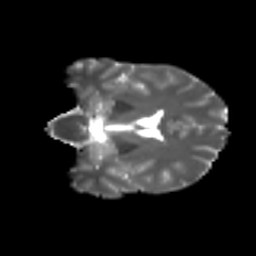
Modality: T2w
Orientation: coronal
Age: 29
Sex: male
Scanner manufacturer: ge
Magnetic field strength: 3 T
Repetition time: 7.8 s
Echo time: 0.0607 s